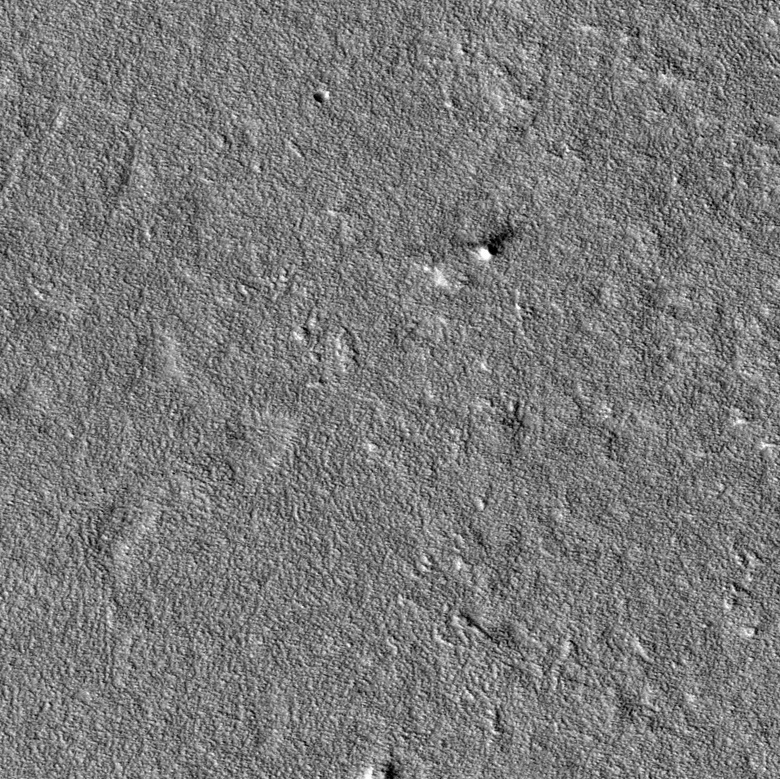
Label: dustdevil